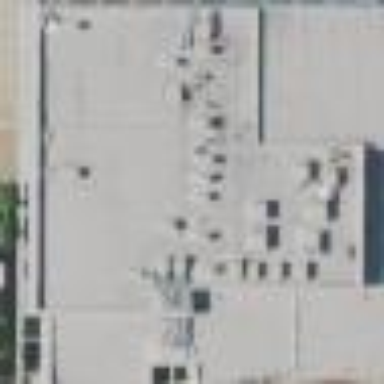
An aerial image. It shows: Cinema building.